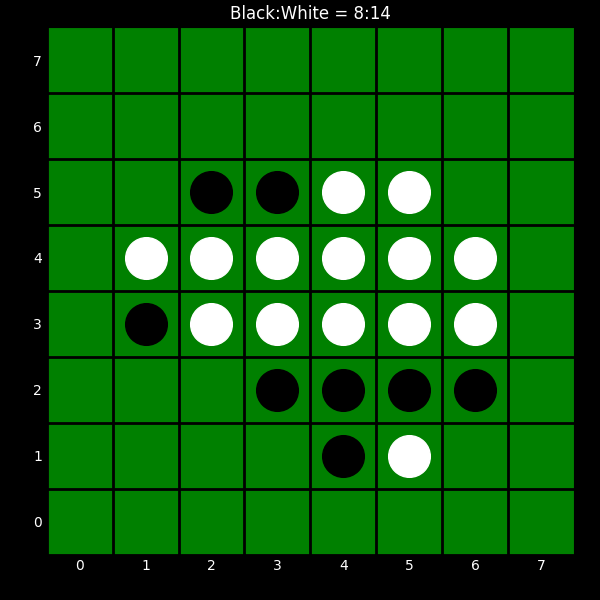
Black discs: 8
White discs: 14